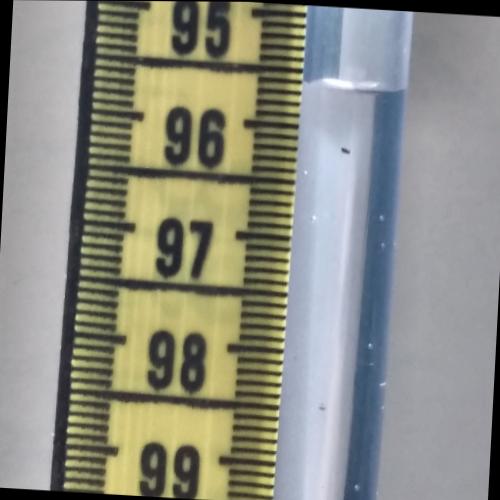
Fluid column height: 95.6 cm